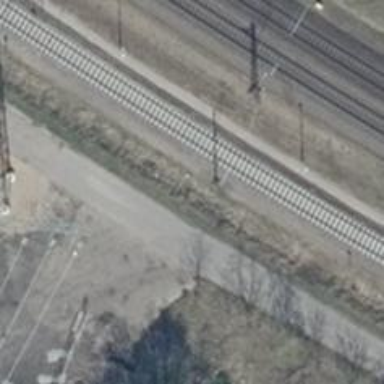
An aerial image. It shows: Railway signal.